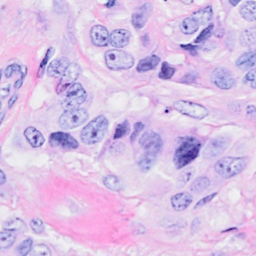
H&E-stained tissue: Breast